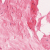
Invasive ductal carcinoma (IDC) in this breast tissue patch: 0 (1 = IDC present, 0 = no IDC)